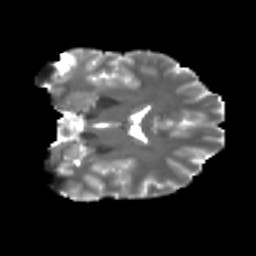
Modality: T2w
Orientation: coronal
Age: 24
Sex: male
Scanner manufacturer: ge
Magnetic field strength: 3 T
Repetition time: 7.8 s
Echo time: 0.0606 s